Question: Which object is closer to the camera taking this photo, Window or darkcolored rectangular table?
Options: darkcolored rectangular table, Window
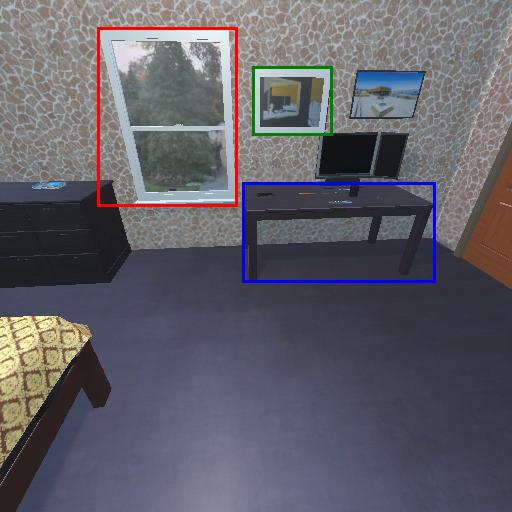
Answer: darkcolored rectangular table